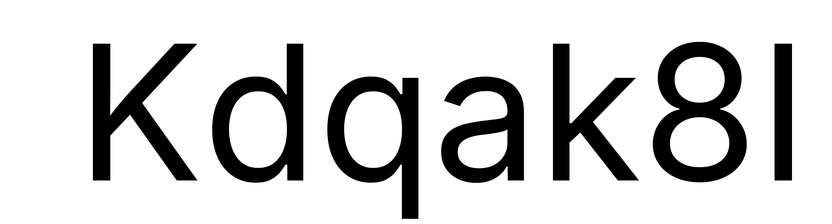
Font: Inter_Regular